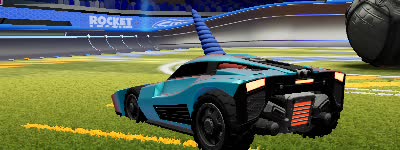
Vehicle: breakout